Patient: sex M, age 22
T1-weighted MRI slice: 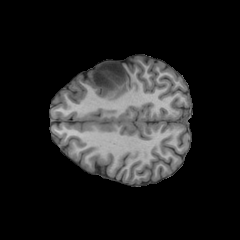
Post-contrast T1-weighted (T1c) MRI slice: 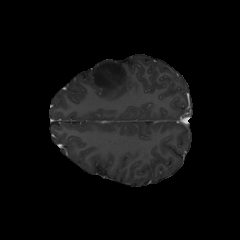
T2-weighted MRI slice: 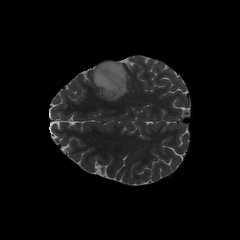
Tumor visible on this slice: yes
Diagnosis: Astrocytoma, IDH-mutant
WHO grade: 2